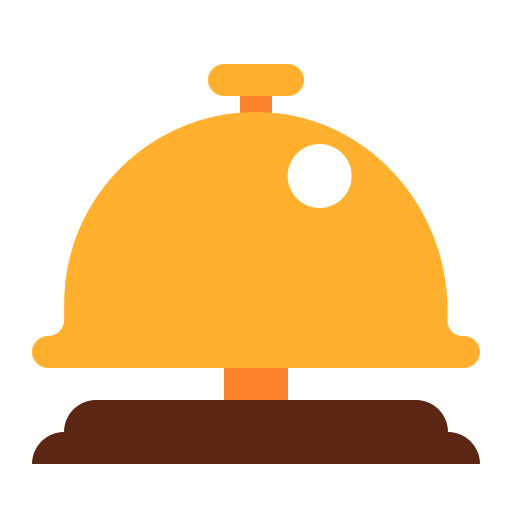
bellhop bell flat